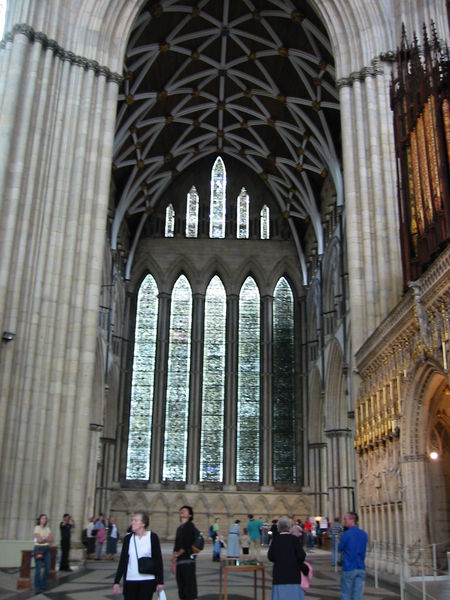
Titel: York Münster
Standort: York (EU - GB)
Schlagwörter: blau, gott, menschen, fenster, hell, licht, schwarz, säulen, tisch, weiss, ornament, wand, sehen, schauen, kirche, gold, innen, gotik, mauer, besucher, pilaster, kuppel, fliessen, arch, architecture, church, crowd, men, people, window, women, interior, table, windows, hoch, foto, wände, gewölbe, dom, fliesen, kathedrale, kirchenschiff, orgel, wood, gotisch, spitzbogen, mauern, stone, child, light, entrance, schrein, glass, photo, bright, marble, italy, historisch, day, kriche, cathedral, ceiling, kirchenfenster, gothic, religion, tourist, travel, humans, organ, photograph, oenamente, big, tall, pew, tourists, indoor, stained glass, vaulted ceiling, bag, catholocism, stonework, circumnavigate